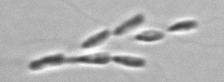
Label: Dinobryon